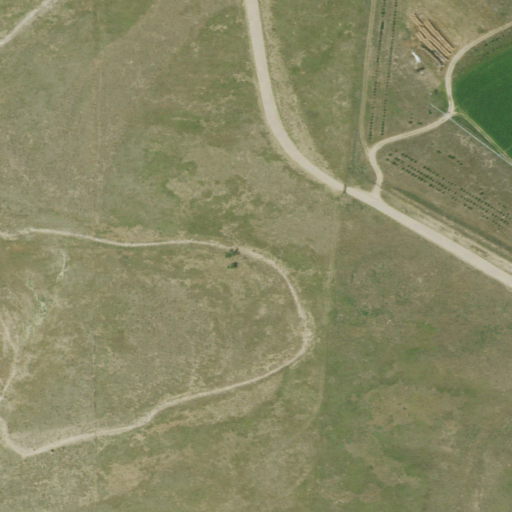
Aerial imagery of valley in Nebraska named Grapevine Canyon containing grassland, low intensity development, open development, cultivated crops, and deciduous forest